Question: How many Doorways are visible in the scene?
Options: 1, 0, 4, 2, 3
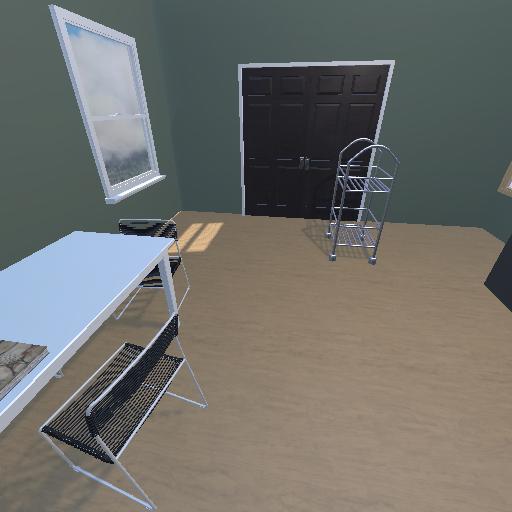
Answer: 1